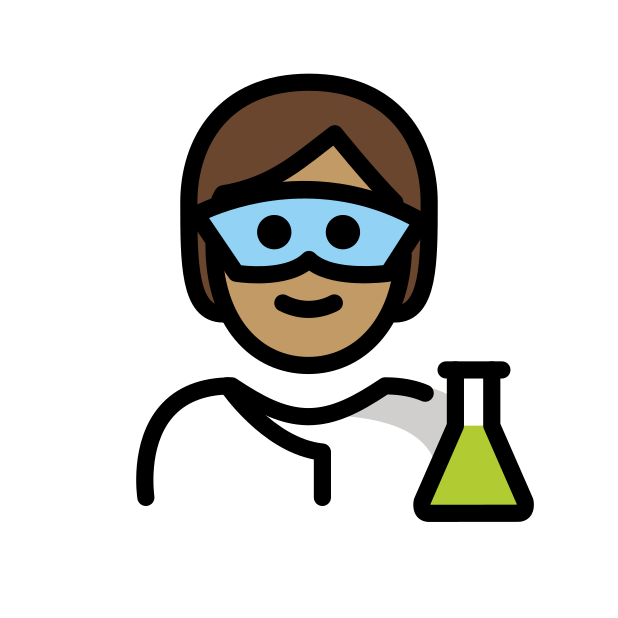
scientist: medium skin tone